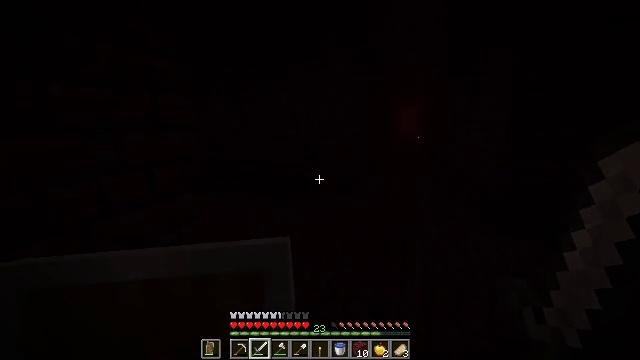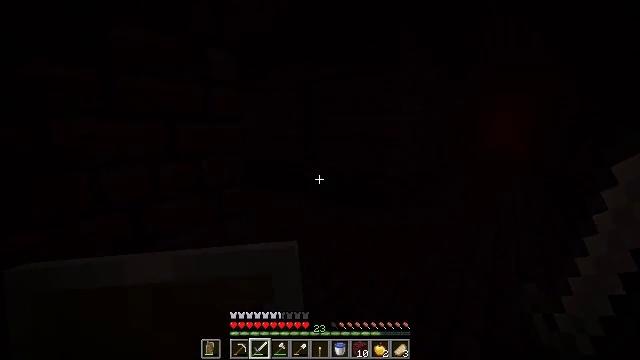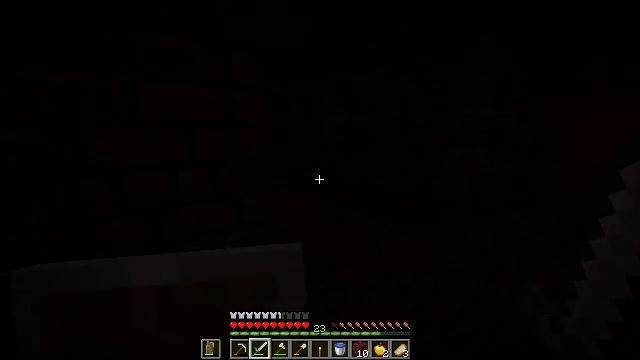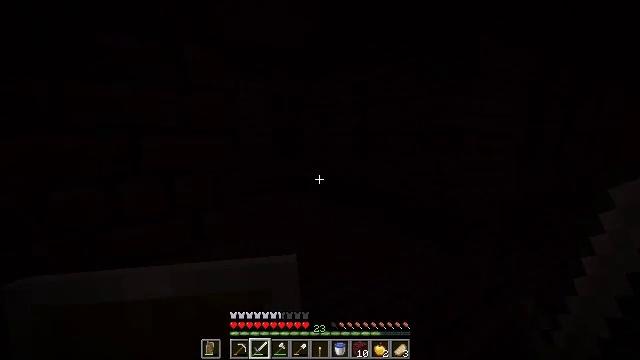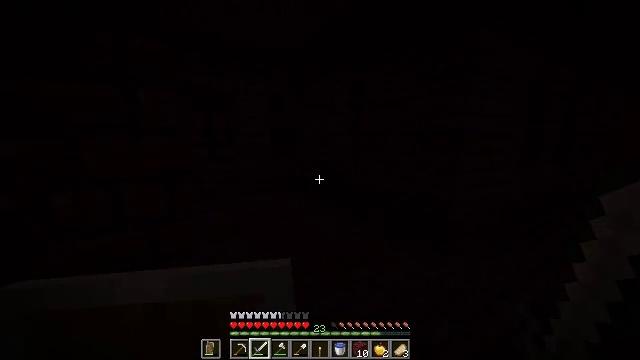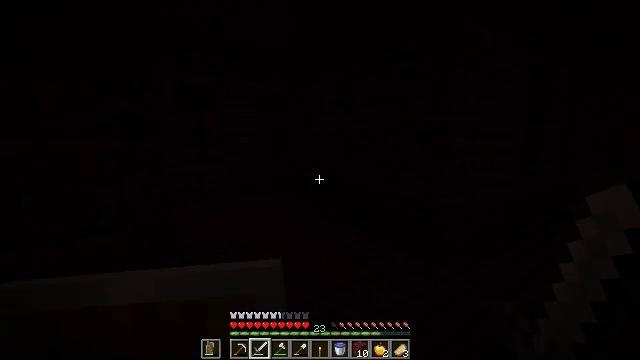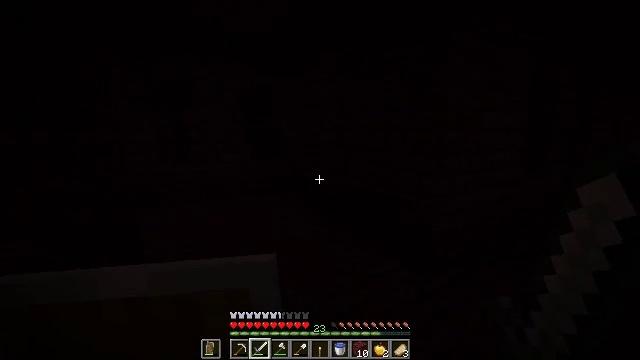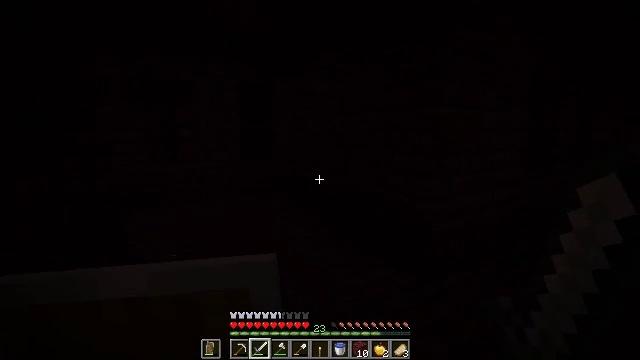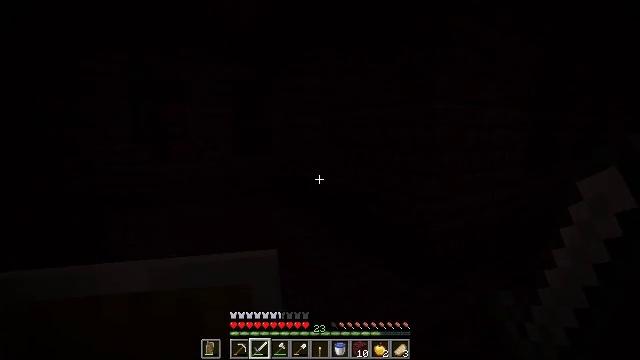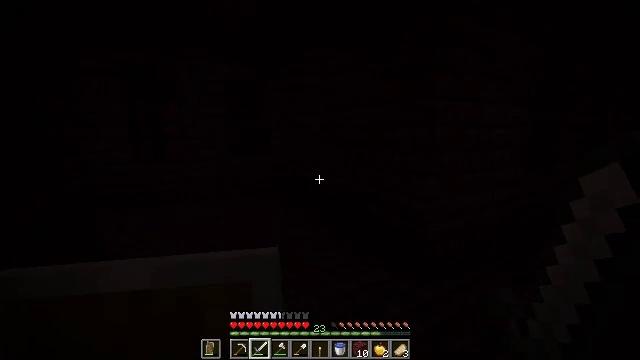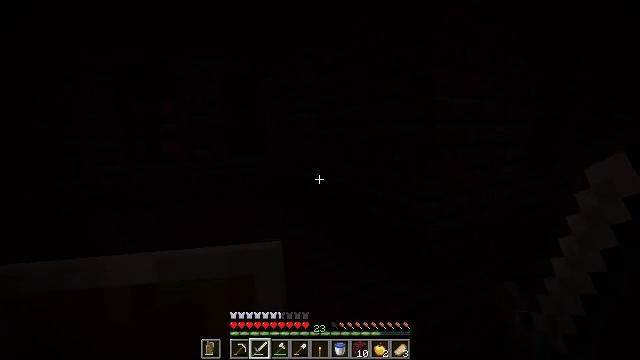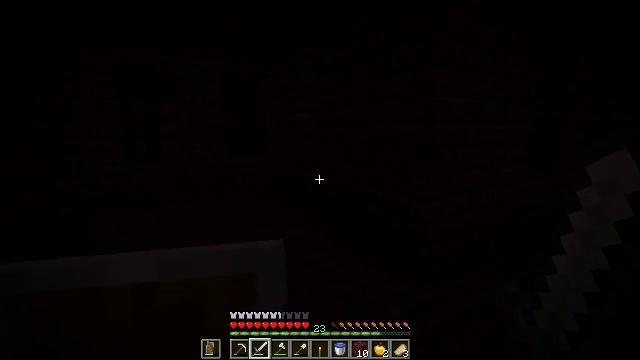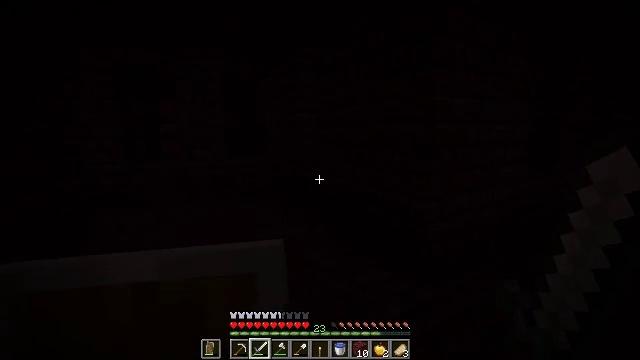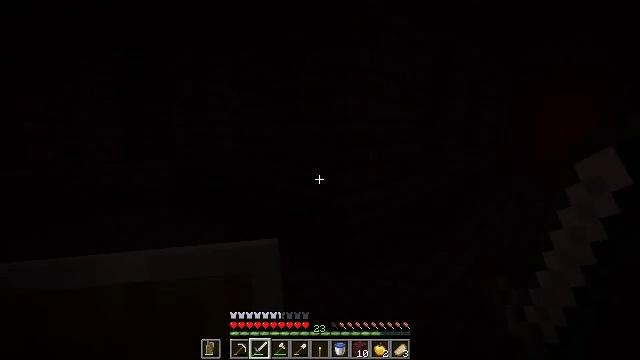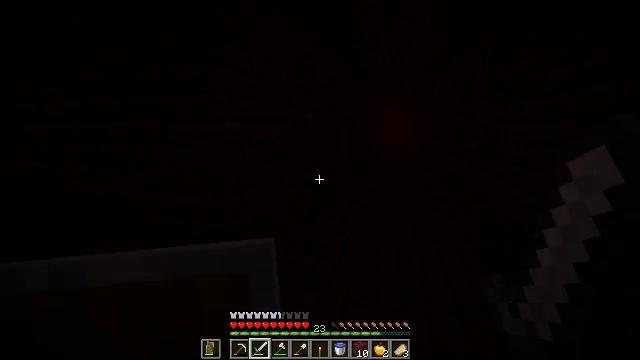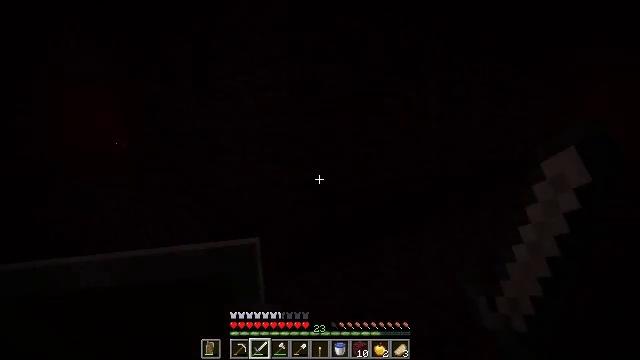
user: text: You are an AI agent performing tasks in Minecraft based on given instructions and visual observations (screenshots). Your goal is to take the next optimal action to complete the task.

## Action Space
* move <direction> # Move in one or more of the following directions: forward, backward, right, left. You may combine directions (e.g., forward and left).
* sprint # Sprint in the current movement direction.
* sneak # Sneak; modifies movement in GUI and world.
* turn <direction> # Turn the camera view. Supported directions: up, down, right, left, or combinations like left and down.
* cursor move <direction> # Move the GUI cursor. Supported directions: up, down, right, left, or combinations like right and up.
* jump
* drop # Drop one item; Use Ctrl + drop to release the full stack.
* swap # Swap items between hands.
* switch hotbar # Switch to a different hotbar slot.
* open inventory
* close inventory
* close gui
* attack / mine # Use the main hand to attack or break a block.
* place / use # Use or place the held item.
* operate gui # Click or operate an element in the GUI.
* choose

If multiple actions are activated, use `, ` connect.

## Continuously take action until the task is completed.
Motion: motion action
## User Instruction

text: Hunt the magma cube.
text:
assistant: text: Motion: move forward and move right, sprint, turn left and up
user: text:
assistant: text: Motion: move forward and move right, turn left and up
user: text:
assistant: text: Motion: move forward and move right, turn left
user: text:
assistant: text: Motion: move forward and move right
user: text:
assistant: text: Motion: move right
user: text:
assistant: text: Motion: move right
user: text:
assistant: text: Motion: no_op
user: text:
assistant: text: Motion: no_op
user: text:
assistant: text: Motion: no_op
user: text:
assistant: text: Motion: no_op
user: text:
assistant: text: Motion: no_op
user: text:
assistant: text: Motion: no_op
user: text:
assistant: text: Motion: turn right
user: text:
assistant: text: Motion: turn right
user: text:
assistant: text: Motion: turn right and down
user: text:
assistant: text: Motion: turn right
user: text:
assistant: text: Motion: turn right
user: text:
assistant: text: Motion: no_op
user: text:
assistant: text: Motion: no_op
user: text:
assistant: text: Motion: no_op
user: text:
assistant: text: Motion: no_op
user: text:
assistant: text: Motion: move left
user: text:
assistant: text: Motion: move left
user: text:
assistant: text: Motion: move left, turn left
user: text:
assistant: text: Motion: move left, turn left
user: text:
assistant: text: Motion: move forward, turn left
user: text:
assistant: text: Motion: move forward, turn left
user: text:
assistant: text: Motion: move forward, turn left
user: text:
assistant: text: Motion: move forward, sprint, turn left
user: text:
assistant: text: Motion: move forward, sprint, turn left